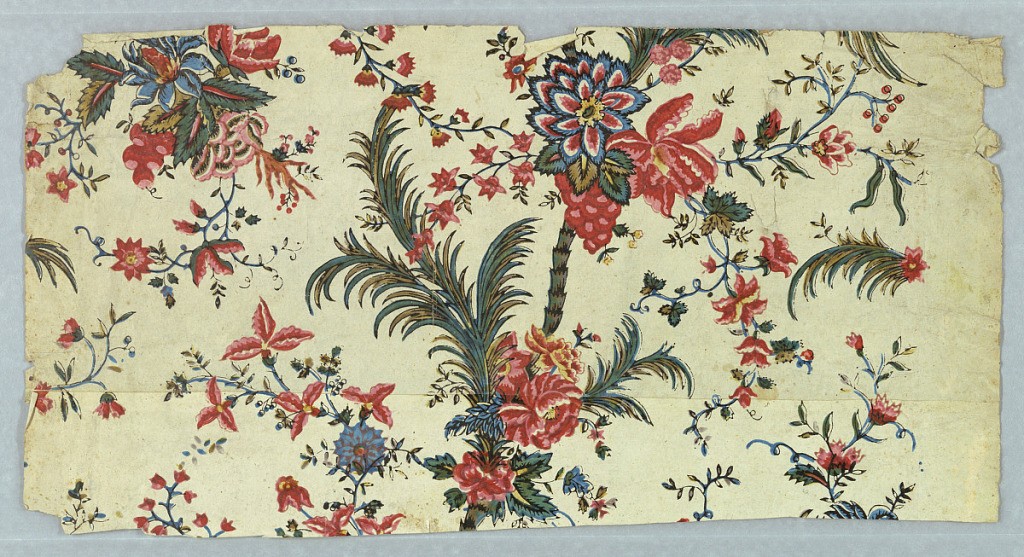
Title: Sidewall
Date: ca. 1770
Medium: Print with stencil colors
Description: Chintz-inspired design. Wild fantasy floral pattern printed in multicolor on white ground.